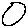
Label: circle